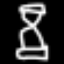
Label: hourglass